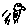
Label: bird